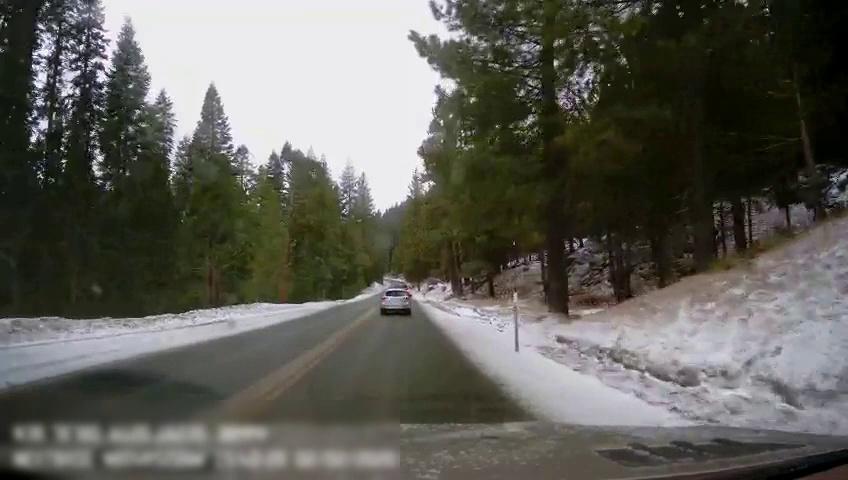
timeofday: Day
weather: Snowy
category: Drivable Space
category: Vehicles | Truck
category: Vehicles | SUV
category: Lanes | Current Lane
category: Lanes | Opposite Lane